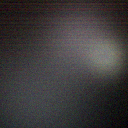
Screen state: off